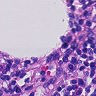
Metastatic tissue present: no